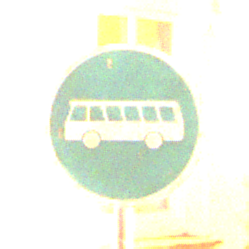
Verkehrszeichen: Busssonderstreifen
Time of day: Night
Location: Outdoor (Urban)
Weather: Clear
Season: NotSpecified
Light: Artificial